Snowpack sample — Snodgrass Mountain, Crested Butte, Colorado (2/4/25, 12:06 PM MST)
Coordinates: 38.923, -106.968
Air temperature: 35 °F
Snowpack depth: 80 cm
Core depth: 40 cm
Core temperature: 32 °F
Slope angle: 14°, slope face: 78°
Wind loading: low
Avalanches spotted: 0
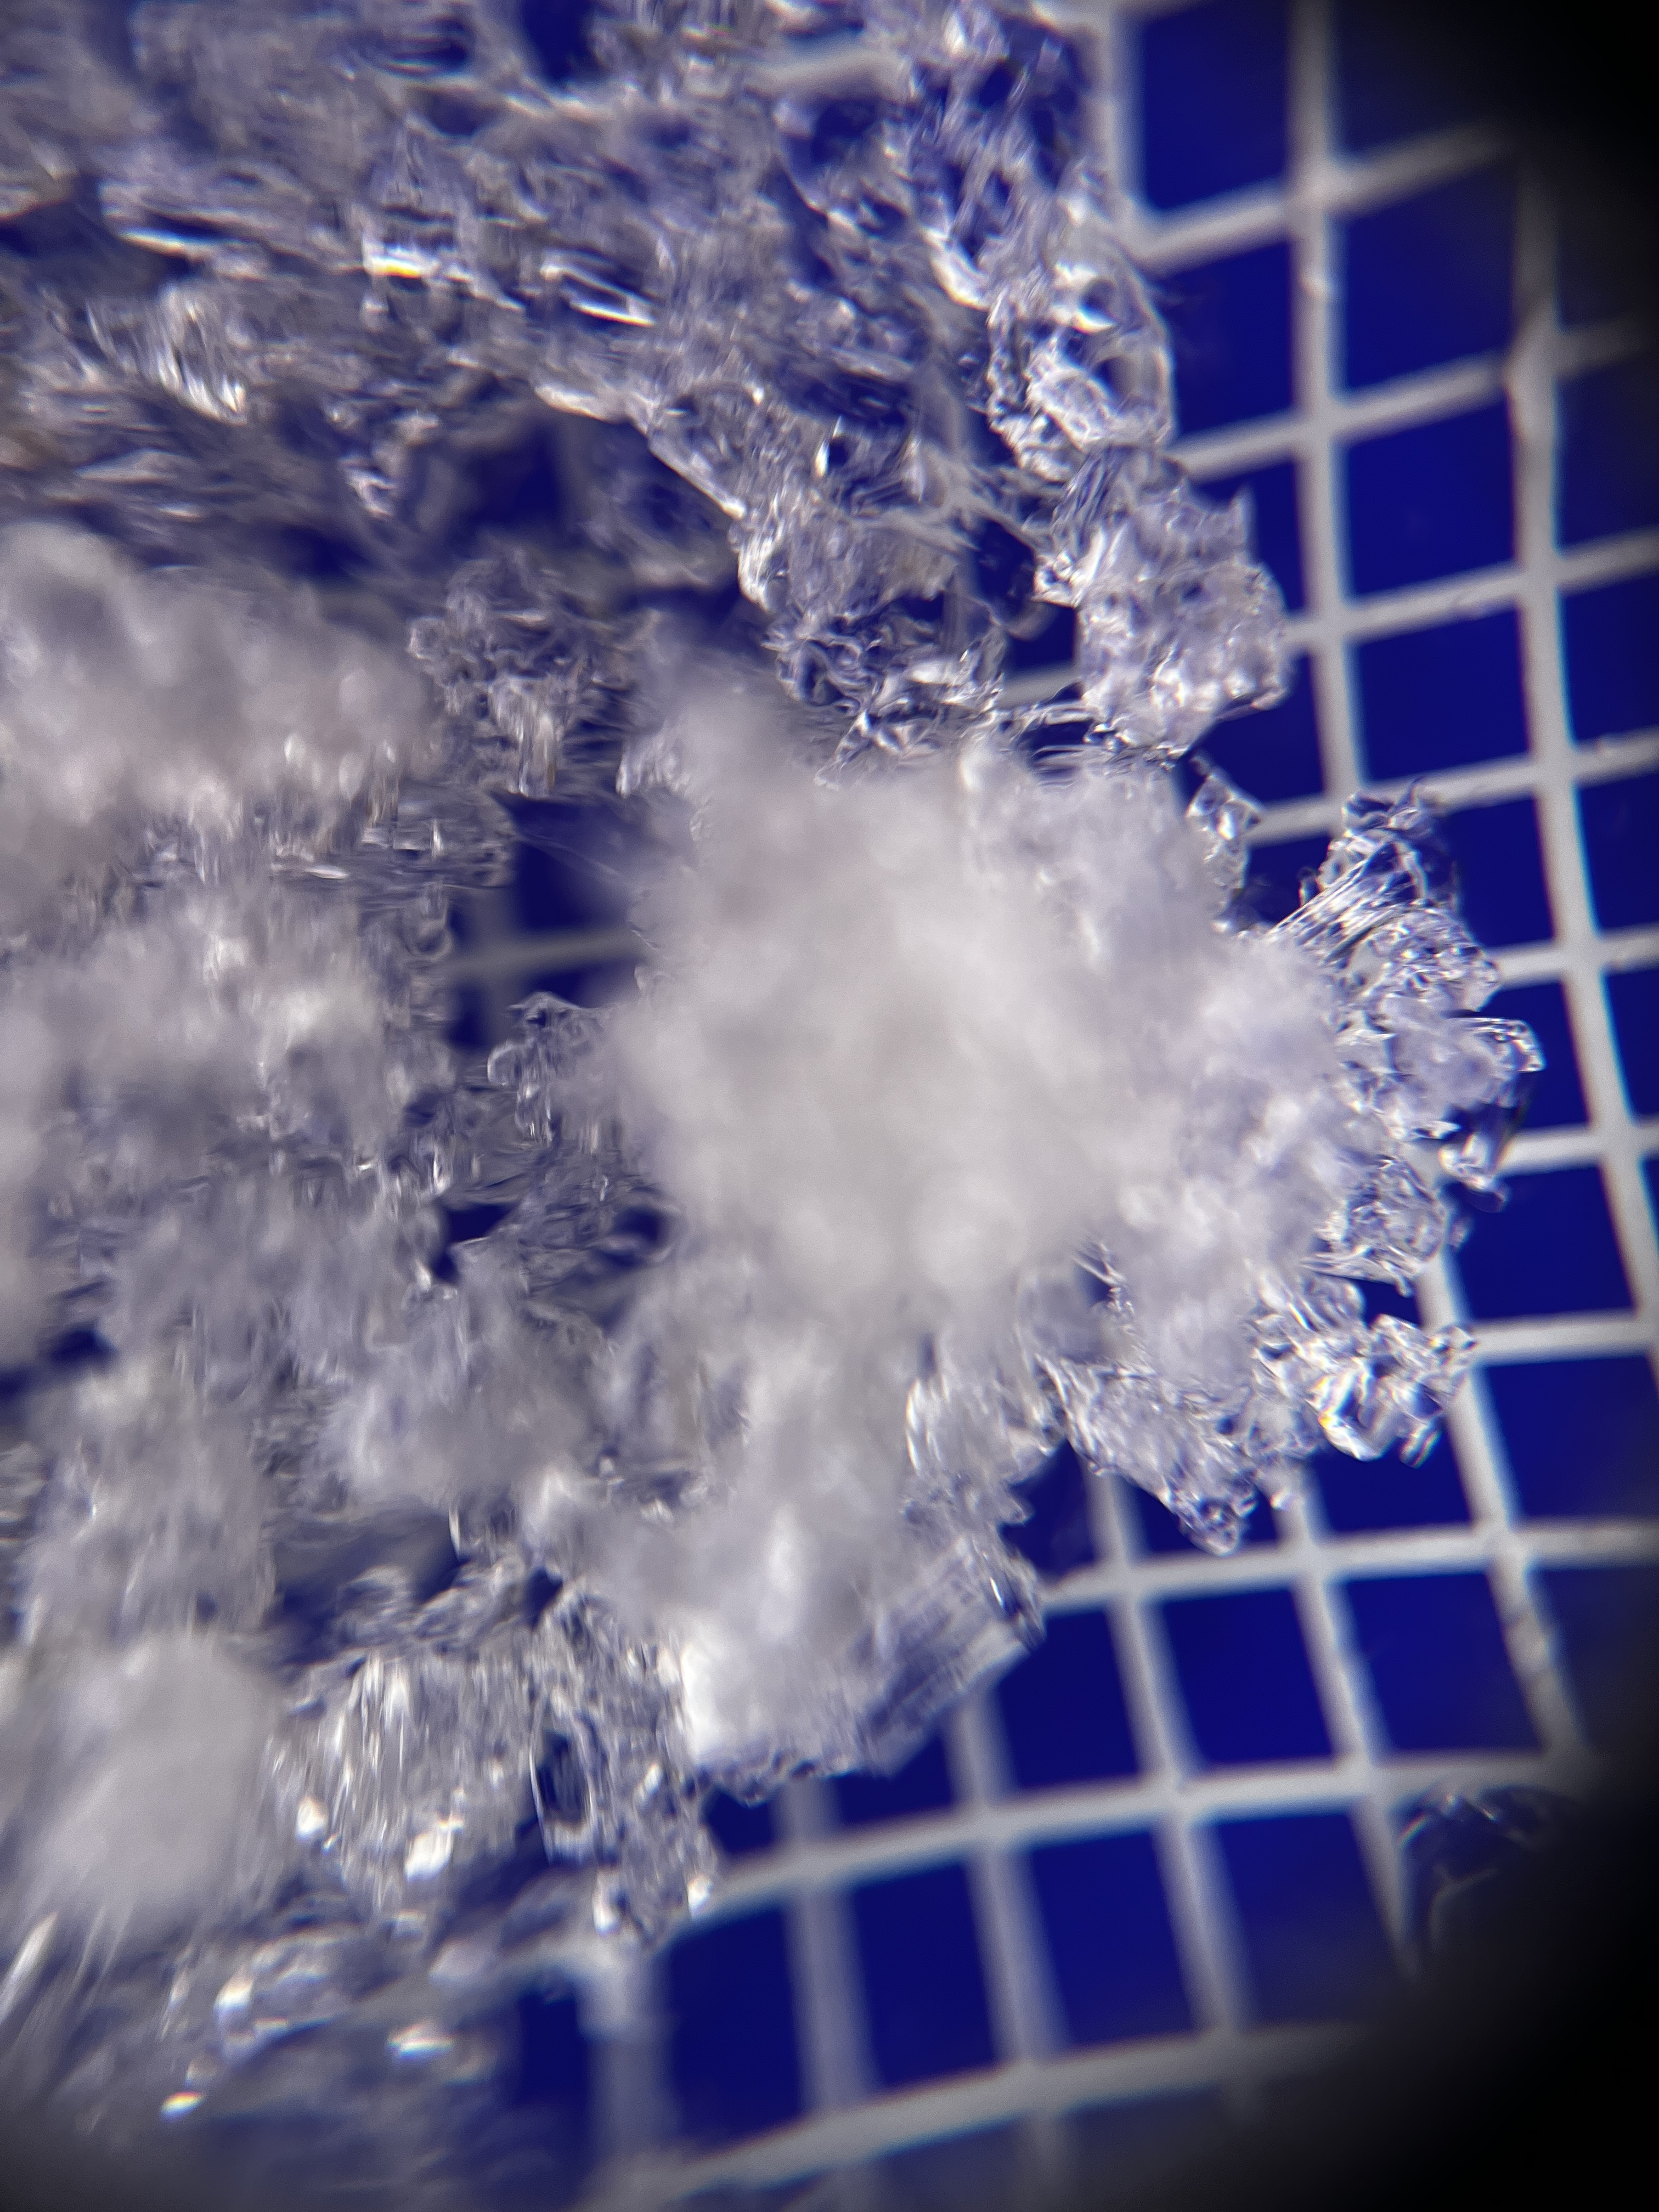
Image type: magnified_profile
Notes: No avalanches nearby, unusually warm weather for the last month reported by residents, Collected 25 yards from treeline